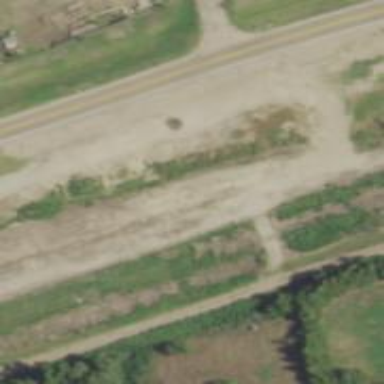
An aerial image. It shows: Disused railway siding.